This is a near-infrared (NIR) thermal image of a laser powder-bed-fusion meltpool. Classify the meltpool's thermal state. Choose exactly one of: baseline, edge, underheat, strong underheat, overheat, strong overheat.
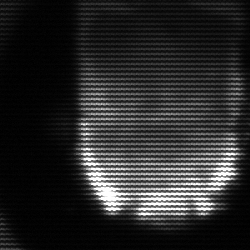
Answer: baseline